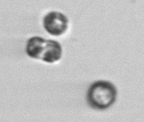
Label: Thalassiosira_sp_aff_mala